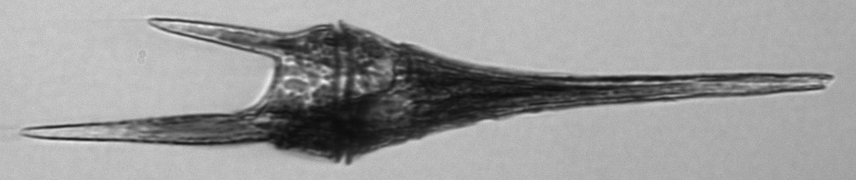
Label: Tripos_furca